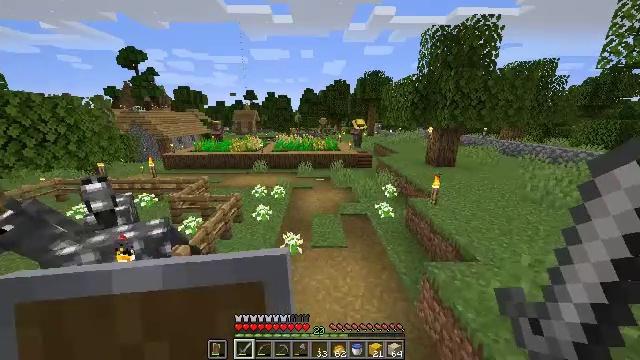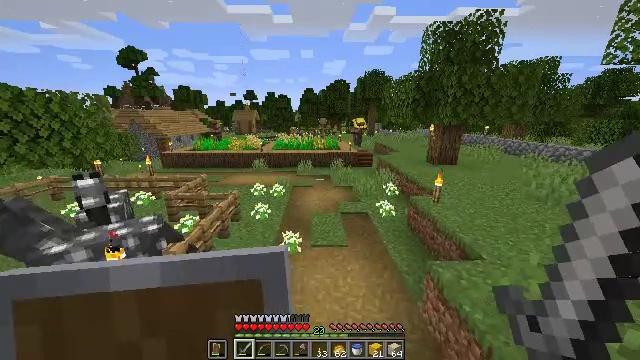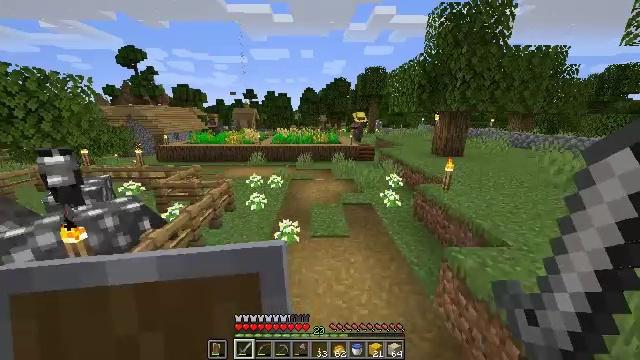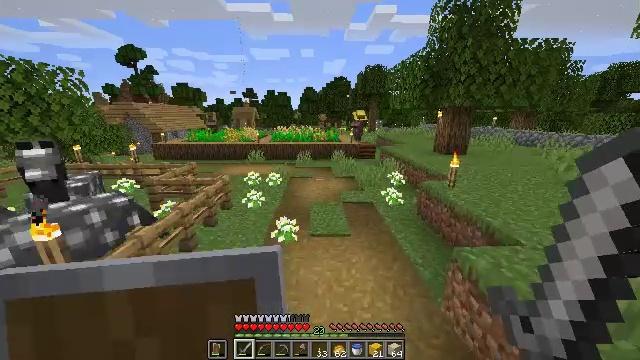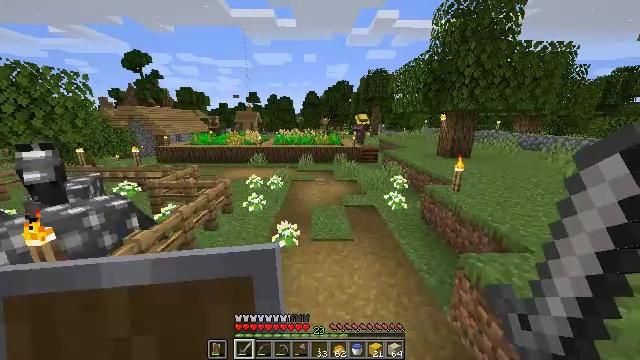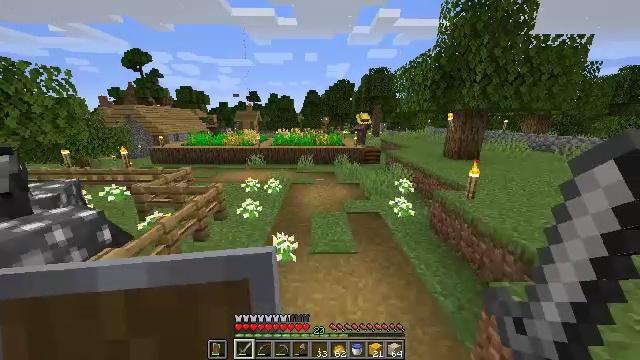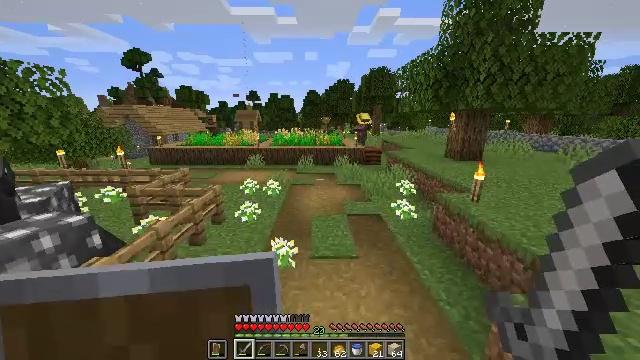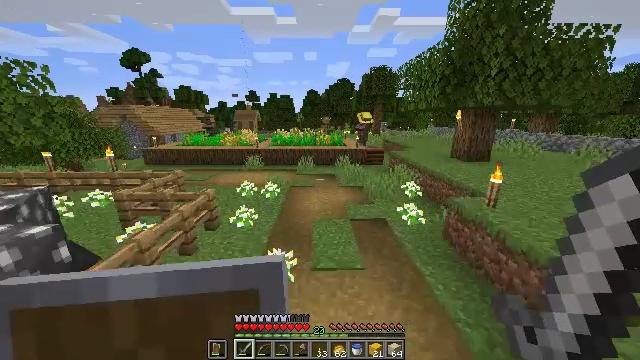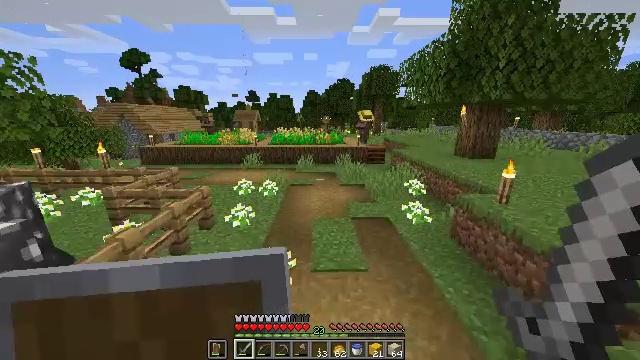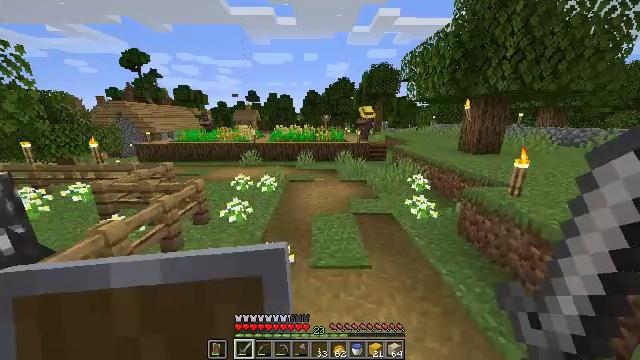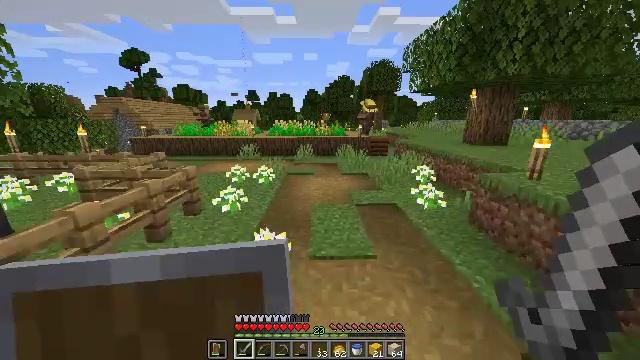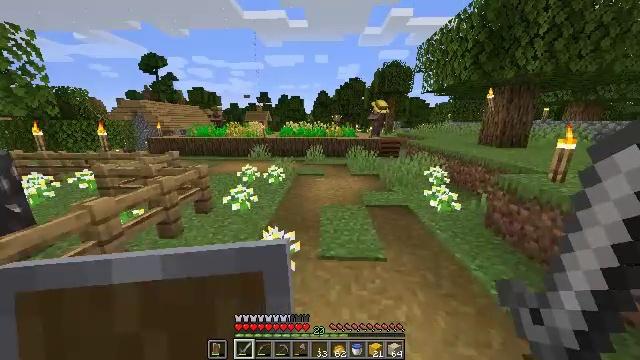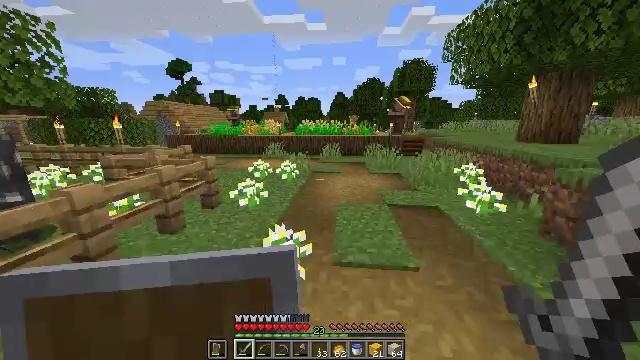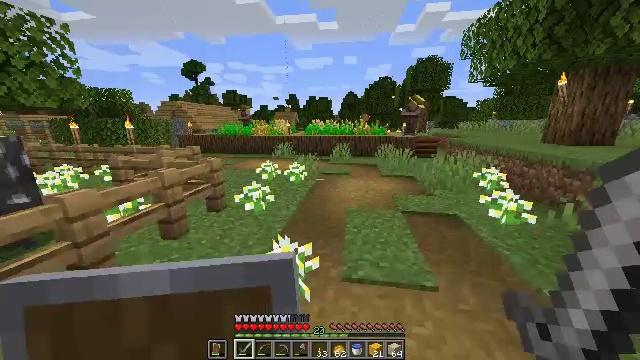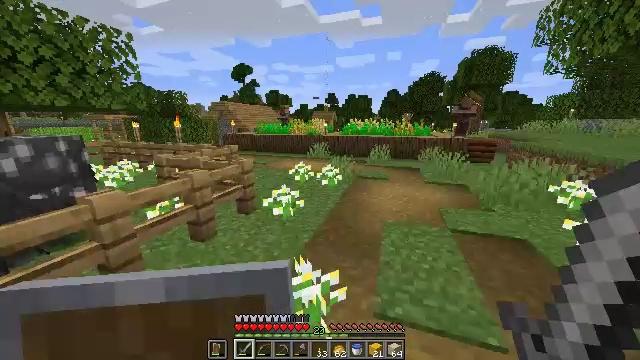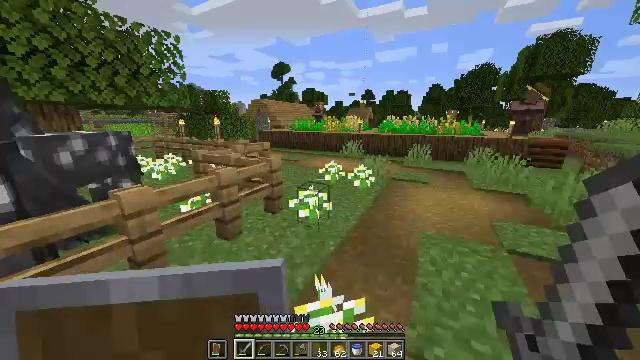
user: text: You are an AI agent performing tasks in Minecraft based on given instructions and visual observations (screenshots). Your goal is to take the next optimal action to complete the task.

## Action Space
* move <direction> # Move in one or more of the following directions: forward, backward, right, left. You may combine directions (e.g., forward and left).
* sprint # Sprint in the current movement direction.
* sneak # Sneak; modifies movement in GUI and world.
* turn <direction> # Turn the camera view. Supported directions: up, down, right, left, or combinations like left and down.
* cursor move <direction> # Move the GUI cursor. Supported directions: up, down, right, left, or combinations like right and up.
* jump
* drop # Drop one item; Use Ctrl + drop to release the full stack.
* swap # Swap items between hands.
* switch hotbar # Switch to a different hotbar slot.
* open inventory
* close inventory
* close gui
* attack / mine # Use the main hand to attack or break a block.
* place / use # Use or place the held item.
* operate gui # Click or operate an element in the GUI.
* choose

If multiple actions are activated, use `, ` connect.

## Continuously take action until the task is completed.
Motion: motion action
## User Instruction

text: Harvest the azure bluet plant.
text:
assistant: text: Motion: move forward
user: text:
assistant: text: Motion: move forward
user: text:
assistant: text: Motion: move forward
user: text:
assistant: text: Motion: move forward
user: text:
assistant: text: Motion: move forward
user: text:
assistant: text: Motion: move forward
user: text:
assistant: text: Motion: move forward
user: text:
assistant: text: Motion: move forward
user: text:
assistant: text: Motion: move forward
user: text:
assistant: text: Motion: move forward
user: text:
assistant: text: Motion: move forward, turn left
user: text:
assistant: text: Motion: move forward, turn left
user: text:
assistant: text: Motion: move forward, sprint, turn left
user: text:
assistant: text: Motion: move forward, sprint, turn left
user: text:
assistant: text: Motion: move forward, turn left
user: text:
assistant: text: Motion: move forward, turn left and down
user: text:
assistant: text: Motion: move forward, turn left and down
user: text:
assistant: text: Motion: move forward, jump
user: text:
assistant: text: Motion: move forward, jump
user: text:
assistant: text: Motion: move forward, jump
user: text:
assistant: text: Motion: move forward, turn right
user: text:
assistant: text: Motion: move forward
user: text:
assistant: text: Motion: move forward
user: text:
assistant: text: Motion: move forward, turn right and down
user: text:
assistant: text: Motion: move forward, turn right and down
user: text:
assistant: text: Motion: move forward, turn down
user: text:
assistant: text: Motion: move forward, turn left
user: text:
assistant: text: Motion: move forward, turn left and down
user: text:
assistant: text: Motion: move forward, turn left and up
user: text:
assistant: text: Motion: move forward, turn left and up, jump